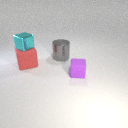
small cyan metal cube above large red rubber cube